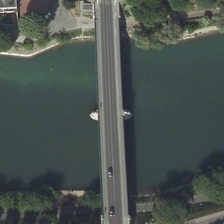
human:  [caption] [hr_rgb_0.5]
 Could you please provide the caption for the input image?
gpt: many green trees are in two side of a green river with a bridge on it .

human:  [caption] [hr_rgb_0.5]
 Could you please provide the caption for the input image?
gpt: many green trees are in two side of a green river with a bridge on it .

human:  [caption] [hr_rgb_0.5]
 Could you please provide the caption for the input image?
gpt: many green trees are in two side of a green river with a bridge on it .

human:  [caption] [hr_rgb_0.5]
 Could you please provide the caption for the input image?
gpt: many green trees are in two side of a green river with a bridge on it .

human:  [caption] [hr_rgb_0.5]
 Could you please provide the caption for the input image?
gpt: many green trees are in two side of a green river with a bridge on it .